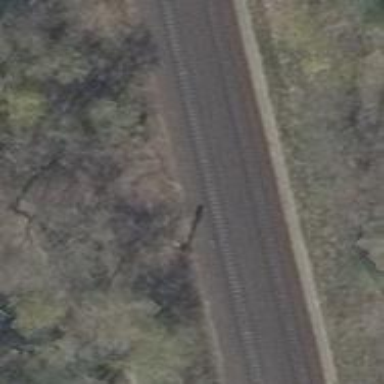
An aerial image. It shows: Railway signal.